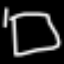
Label: square